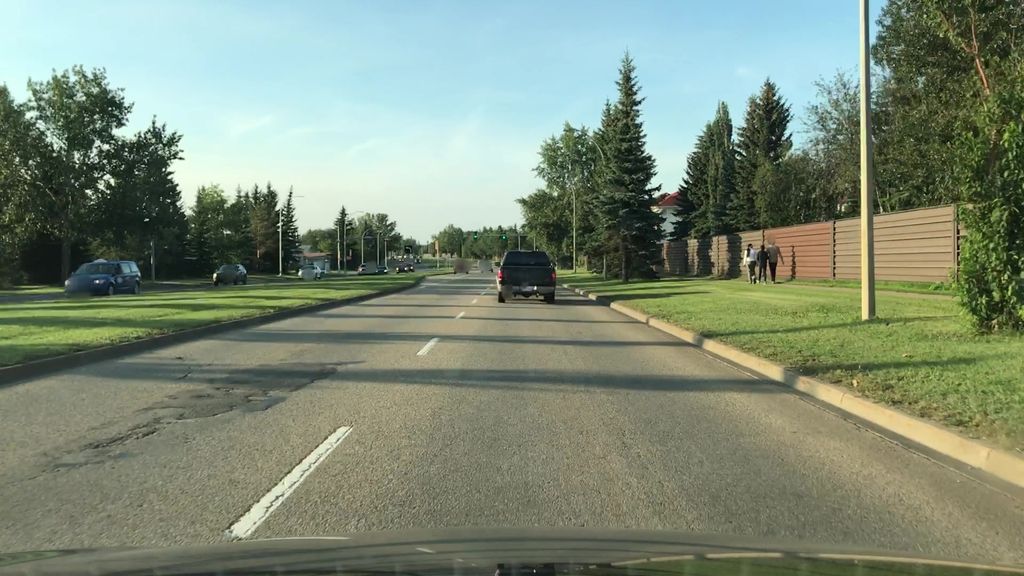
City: edmonton